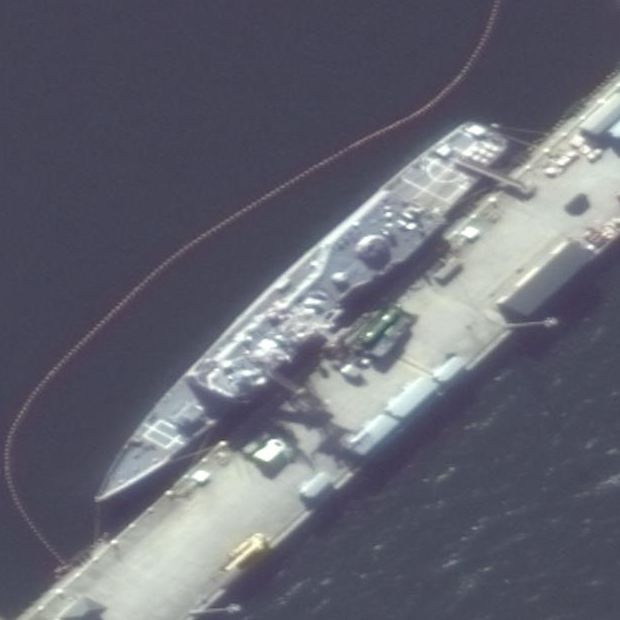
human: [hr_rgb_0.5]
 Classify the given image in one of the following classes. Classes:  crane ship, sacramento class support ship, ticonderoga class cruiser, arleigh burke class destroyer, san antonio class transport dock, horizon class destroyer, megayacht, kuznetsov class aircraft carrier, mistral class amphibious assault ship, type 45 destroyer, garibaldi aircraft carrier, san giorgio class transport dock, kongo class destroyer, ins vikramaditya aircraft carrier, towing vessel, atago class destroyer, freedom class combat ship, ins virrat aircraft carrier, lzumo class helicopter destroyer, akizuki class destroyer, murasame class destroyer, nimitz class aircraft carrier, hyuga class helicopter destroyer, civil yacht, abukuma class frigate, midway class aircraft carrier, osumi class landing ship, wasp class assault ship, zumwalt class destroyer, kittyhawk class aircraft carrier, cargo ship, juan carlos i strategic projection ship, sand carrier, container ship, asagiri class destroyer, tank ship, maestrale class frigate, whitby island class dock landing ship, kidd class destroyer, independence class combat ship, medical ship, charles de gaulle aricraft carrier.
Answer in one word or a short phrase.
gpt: Ticonderoga class cruiser